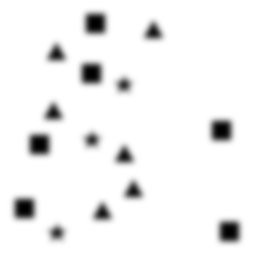
Squares: 6
Triangles: 6
Stars: 3
Total shapes: 15